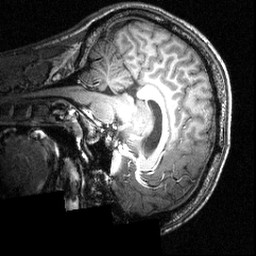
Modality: T1w
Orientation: sagittal
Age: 22
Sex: male
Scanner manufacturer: siemens
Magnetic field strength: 3.951 T
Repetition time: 1.5 s
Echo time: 0.00335 s